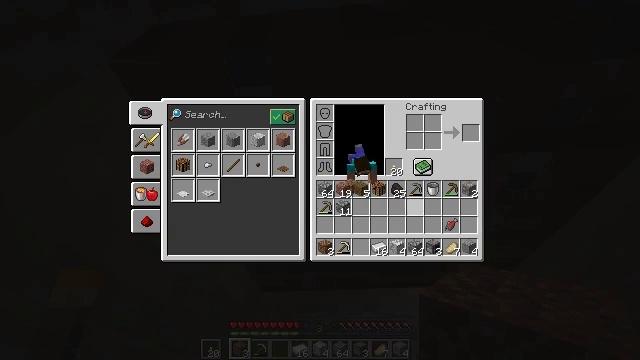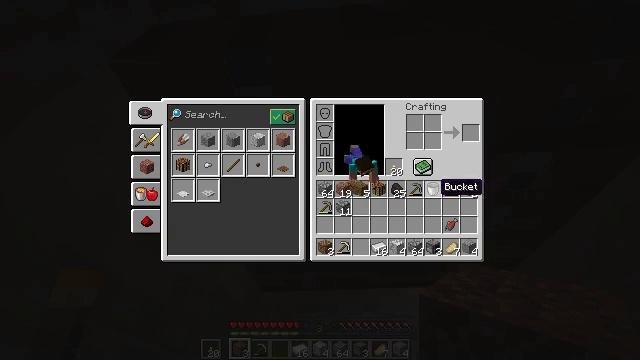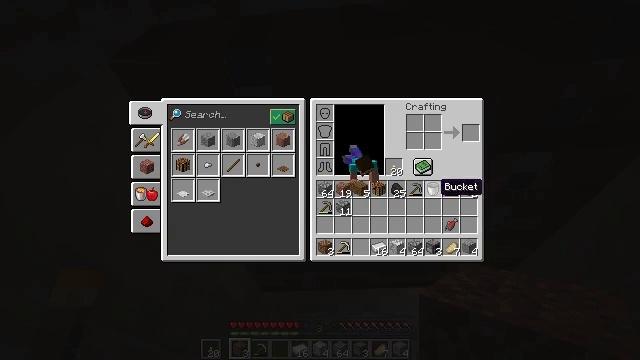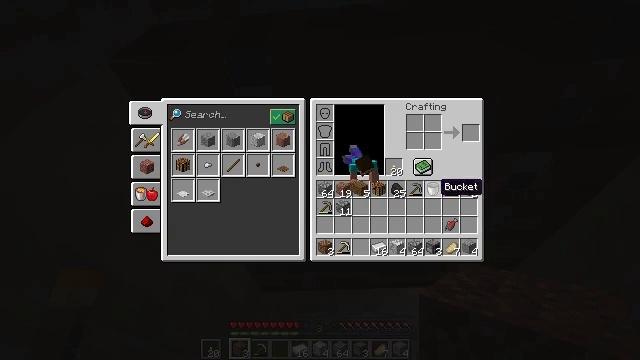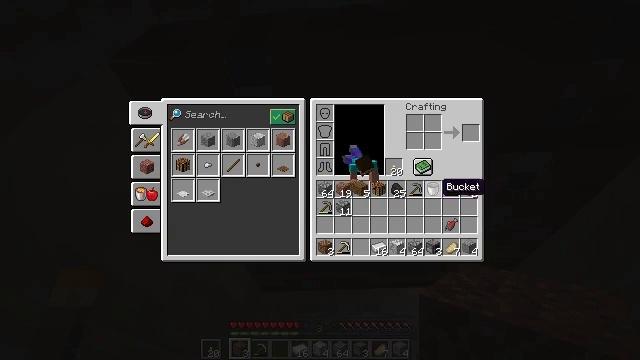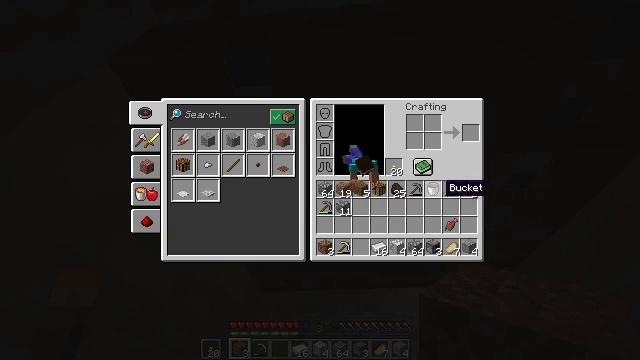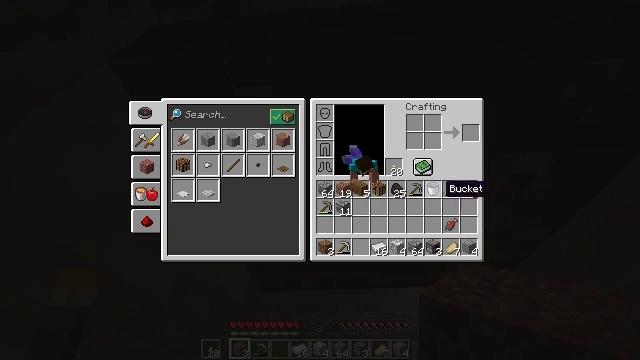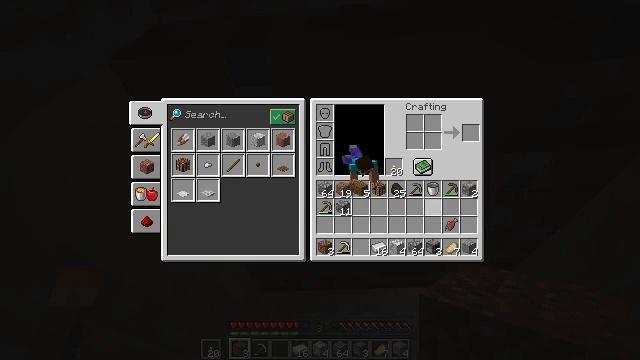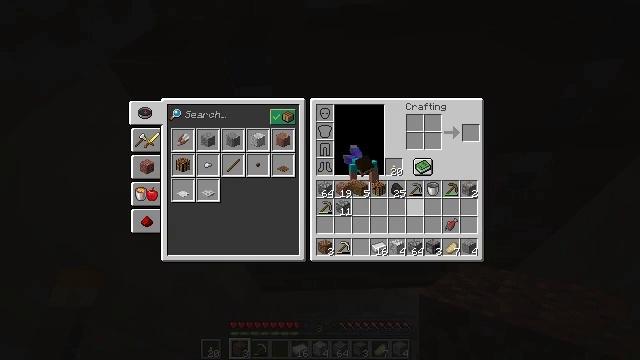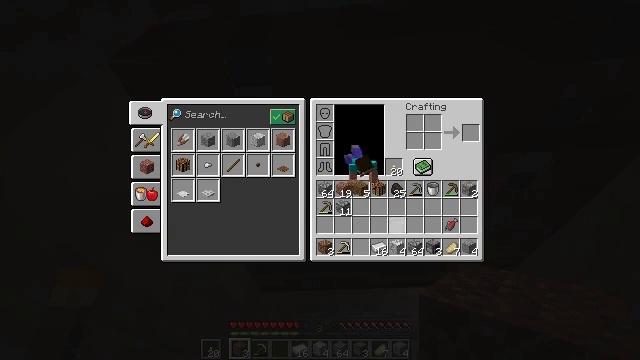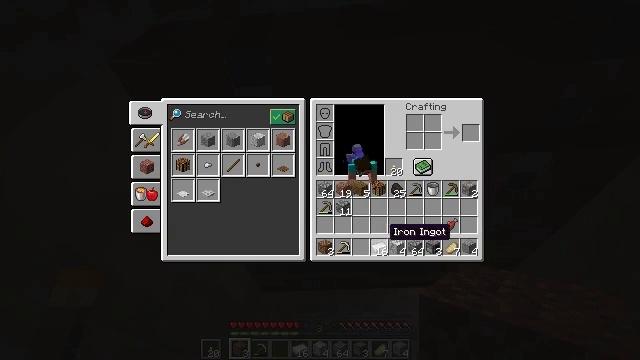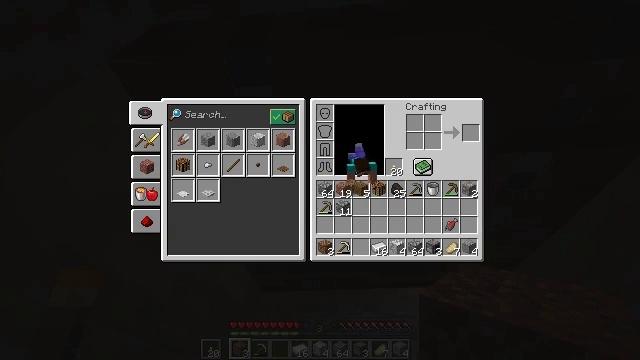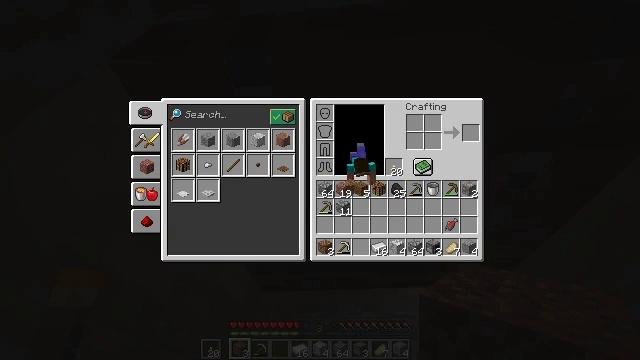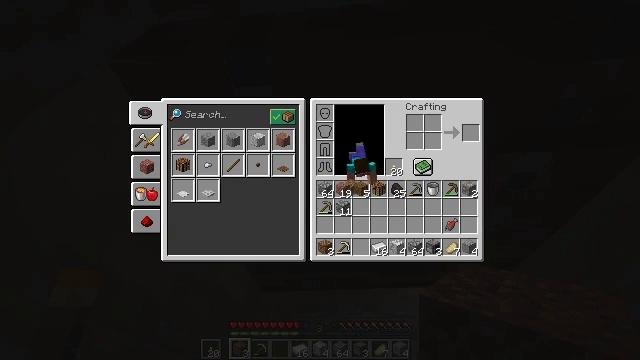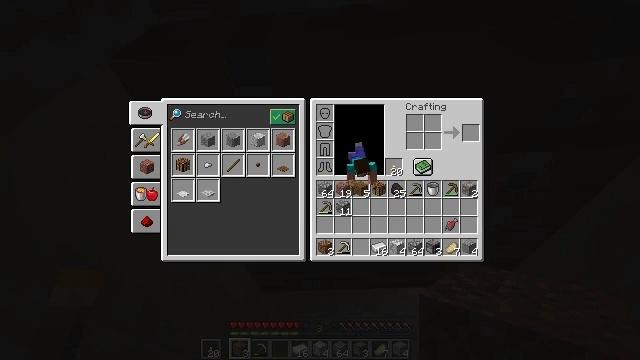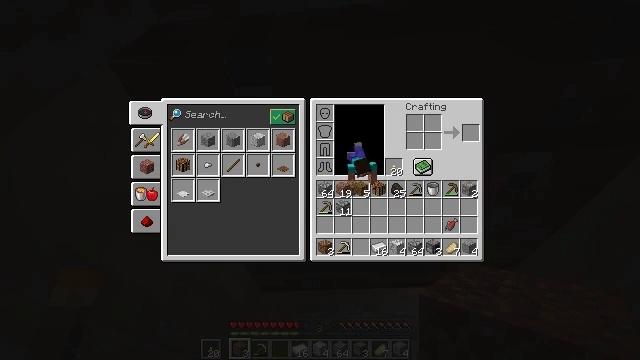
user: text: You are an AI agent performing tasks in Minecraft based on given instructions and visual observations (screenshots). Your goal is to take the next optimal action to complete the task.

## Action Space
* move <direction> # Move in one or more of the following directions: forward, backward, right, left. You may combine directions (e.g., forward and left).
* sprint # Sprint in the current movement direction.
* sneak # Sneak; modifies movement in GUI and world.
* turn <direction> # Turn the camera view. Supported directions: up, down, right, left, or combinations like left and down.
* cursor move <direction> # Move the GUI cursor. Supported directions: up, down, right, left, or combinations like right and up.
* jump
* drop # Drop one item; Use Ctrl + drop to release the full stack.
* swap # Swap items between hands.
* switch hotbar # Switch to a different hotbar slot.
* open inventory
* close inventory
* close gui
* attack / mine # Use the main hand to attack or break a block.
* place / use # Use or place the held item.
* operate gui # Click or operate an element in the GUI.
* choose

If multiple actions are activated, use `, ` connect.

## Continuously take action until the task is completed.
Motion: motion action
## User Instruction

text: Mine the spruce trapdoor by breaking it.
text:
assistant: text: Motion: cursor move right and up
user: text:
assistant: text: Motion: no_op
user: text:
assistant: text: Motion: no_op
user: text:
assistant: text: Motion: no_op
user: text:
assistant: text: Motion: no_op
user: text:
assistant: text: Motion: no_op
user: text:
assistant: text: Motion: cursor move left
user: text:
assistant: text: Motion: cursor move left and down
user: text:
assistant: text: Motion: cursor move left and down
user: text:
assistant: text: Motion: cursor move left and down
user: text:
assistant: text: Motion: cursor move left and down
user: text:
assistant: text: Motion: cursor move down
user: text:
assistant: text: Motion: cursor move down
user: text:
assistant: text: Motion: cursor move down
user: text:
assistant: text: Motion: no_op
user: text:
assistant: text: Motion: no_op
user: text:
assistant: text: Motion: no_op
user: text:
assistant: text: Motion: no_op
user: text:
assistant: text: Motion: no_op
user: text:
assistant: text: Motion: no_op
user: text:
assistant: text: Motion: no_op
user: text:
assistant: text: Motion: no_op
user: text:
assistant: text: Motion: no_op
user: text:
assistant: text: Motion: no_op
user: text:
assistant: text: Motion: no_op
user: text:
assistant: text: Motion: cursor move up
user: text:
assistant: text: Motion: cursor move up
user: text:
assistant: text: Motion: no_op
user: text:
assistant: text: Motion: cursor move down
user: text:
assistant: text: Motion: no_op